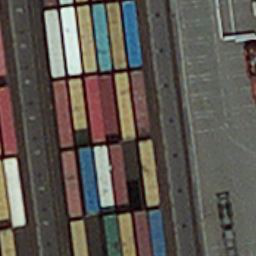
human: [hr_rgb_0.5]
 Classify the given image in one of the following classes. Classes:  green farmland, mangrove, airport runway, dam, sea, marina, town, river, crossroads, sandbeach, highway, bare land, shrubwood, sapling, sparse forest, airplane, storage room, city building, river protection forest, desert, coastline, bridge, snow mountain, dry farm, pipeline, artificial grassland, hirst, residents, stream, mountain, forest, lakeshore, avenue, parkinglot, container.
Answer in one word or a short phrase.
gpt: container